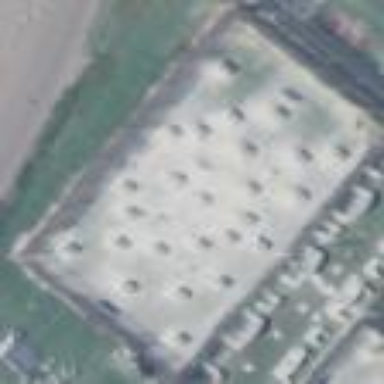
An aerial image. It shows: Paintball pitch for leisure land sports.